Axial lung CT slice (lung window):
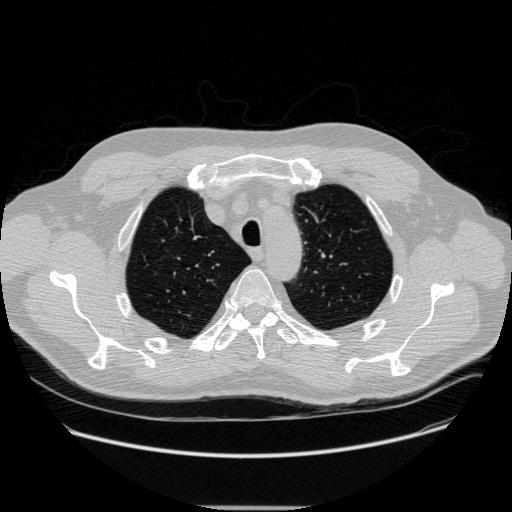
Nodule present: no